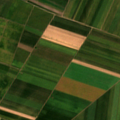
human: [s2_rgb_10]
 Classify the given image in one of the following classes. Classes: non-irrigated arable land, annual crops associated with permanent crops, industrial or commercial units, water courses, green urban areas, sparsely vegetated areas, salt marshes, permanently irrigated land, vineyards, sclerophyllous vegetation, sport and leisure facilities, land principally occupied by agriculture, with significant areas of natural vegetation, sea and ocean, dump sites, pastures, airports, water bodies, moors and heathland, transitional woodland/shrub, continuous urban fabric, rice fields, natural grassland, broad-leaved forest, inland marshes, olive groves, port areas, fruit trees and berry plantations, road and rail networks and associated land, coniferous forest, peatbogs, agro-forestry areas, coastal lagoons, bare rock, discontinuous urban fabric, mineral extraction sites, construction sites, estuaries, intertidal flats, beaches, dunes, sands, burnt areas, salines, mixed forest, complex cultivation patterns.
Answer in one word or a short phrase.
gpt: non-irrigated arable land